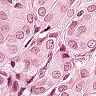
Metastatic tissue present: yes